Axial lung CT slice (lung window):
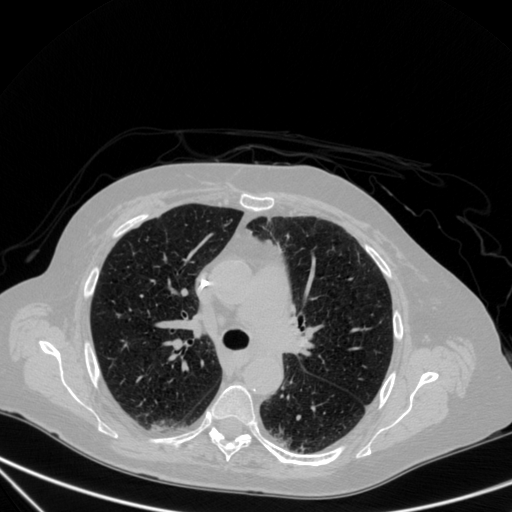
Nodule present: no